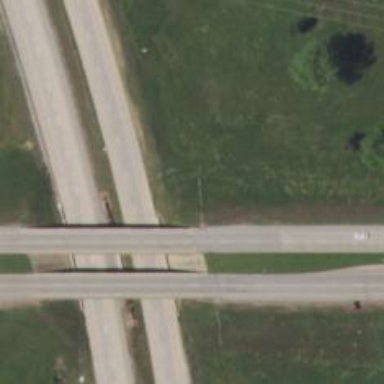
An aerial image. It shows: Primary highway.